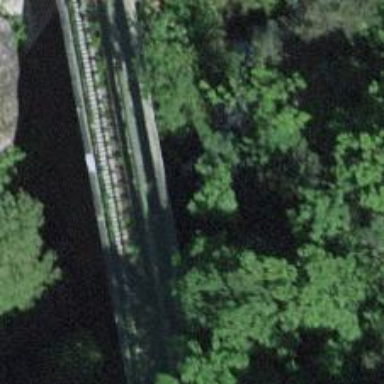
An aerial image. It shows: Aqueduct bridge carrying water pipeline.